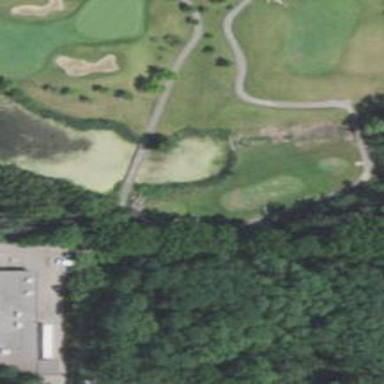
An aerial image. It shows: Service road designated as golf cart path.